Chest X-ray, PA view. Patient: 77 years old, sex F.
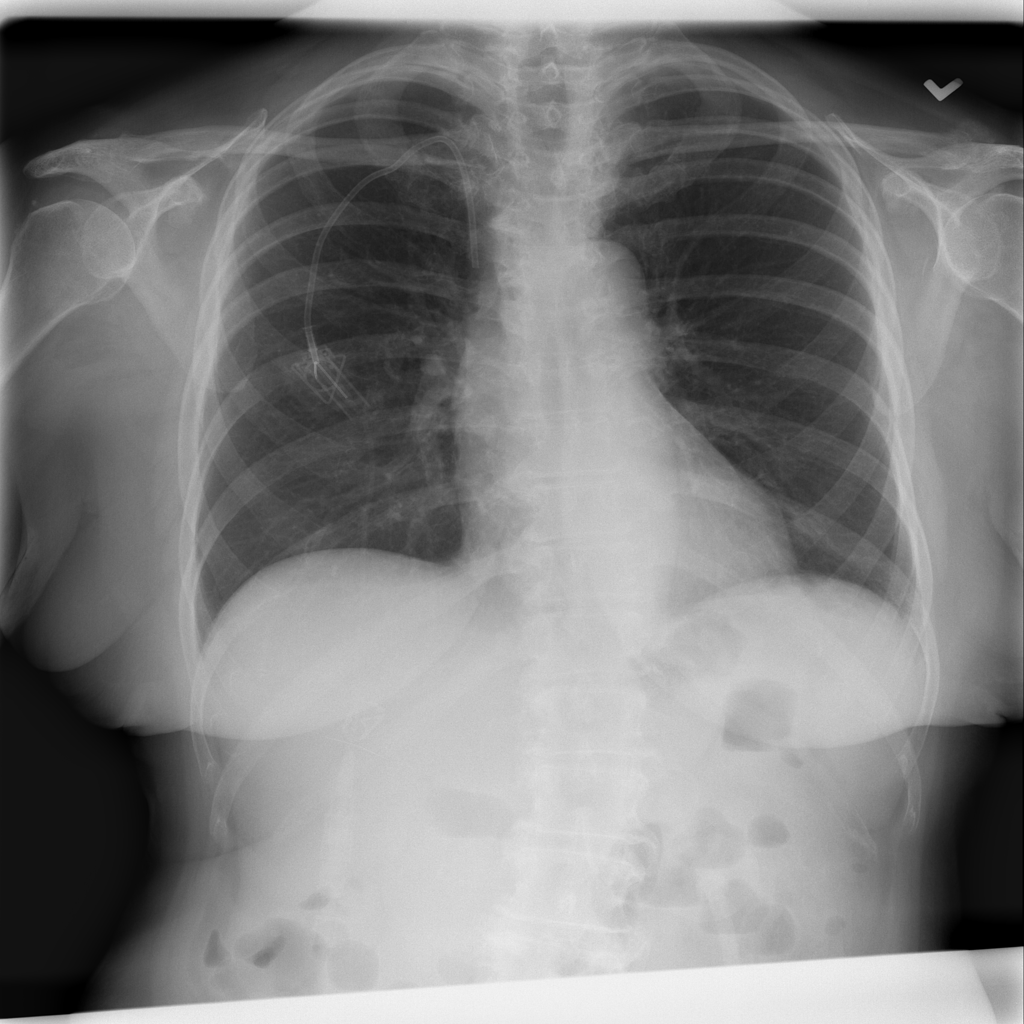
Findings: No Finding